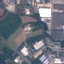
Land use / land cover: Industrial